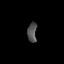
Tissue: prostate
Cell type: Myeloid cells
Senescence score: 0.2981
Nuclear area (px): 189
Mean DAPI intensity: 77.767